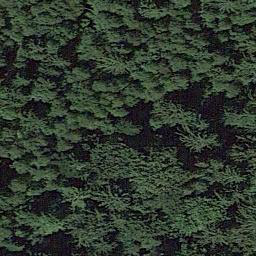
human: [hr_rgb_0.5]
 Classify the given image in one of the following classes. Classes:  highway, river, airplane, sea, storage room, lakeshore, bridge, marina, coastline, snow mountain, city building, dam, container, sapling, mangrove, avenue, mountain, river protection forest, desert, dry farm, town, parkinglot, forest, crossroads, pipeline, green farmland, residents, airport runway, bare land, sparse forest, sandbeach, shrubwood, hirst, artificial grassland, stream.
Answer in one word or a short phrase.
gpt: forest